Question: My linum margin is wide (about 6 characters). In most examples on the web, it's not. How can this be changed?
There are no specific parameters set by myself. I am using emacs mac port. There is a custom theme, but it does set anything.

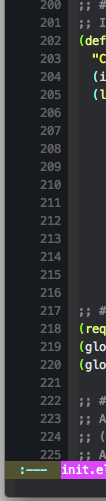
Answer: 'linum-format' controls the formatting. If you '(setq linum-format 'dynamic)' it should adapt the width on the fly. If you want to hardcode the number of columns, you could do, say, '(setq linum-format "%5d")' for a 5-column number.